Field crop: maize
Growth stage: 2
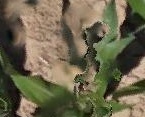
Species: maize